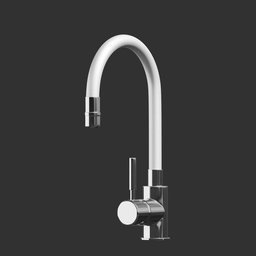
Label: appliances